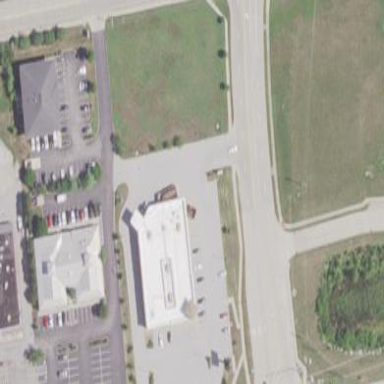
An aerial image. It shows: Retail area.